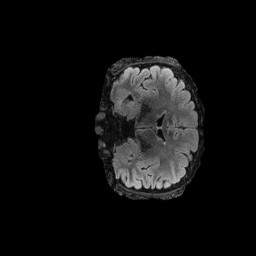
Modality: FLAIR
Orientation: coronal
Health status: ill
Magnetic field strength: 3 T